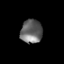
Tissue: prostate
Cell type: Epithelial cells
Senescence score: 0.3509
Nuclear area (px): 501
Mean DAPI intensity: 105.97